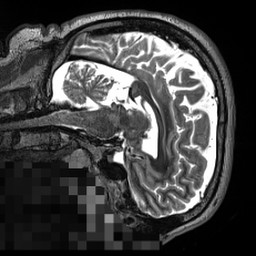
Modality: T2w
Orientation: sagittal
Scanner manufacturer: siemens
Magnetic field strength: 3 T
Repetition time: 3.2 s
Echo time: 0.564 s